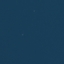
Land use / land cover class: SeaLake